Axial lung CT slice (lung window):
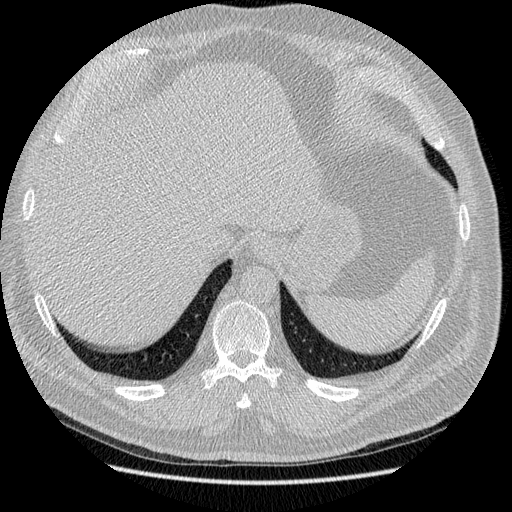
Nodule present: no